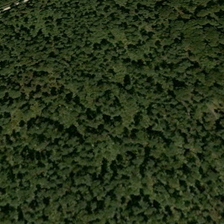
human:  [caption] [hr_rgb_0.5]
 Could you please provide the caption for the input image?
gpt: many green trees form a piece of forest .

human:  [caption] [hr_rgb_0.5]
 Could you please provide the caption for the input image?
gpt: many green trees form a piece of forest .

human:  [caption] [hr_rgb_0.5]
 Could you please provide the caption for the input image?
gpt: many green trees form a piece of forest .

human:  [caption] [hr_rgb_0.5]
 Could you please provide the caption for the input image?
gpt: many green trees form a piece of forest .

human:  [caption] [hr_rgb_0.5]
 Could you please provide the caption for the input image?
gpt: many green trees form a piece of forest .